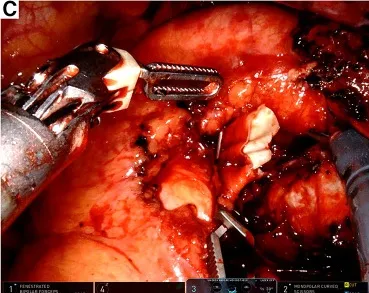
Intraoperative view. (C) Left main PA was transected by the robotic scissor.
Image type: medical_photograph (other_medical_photograph)